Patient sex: M
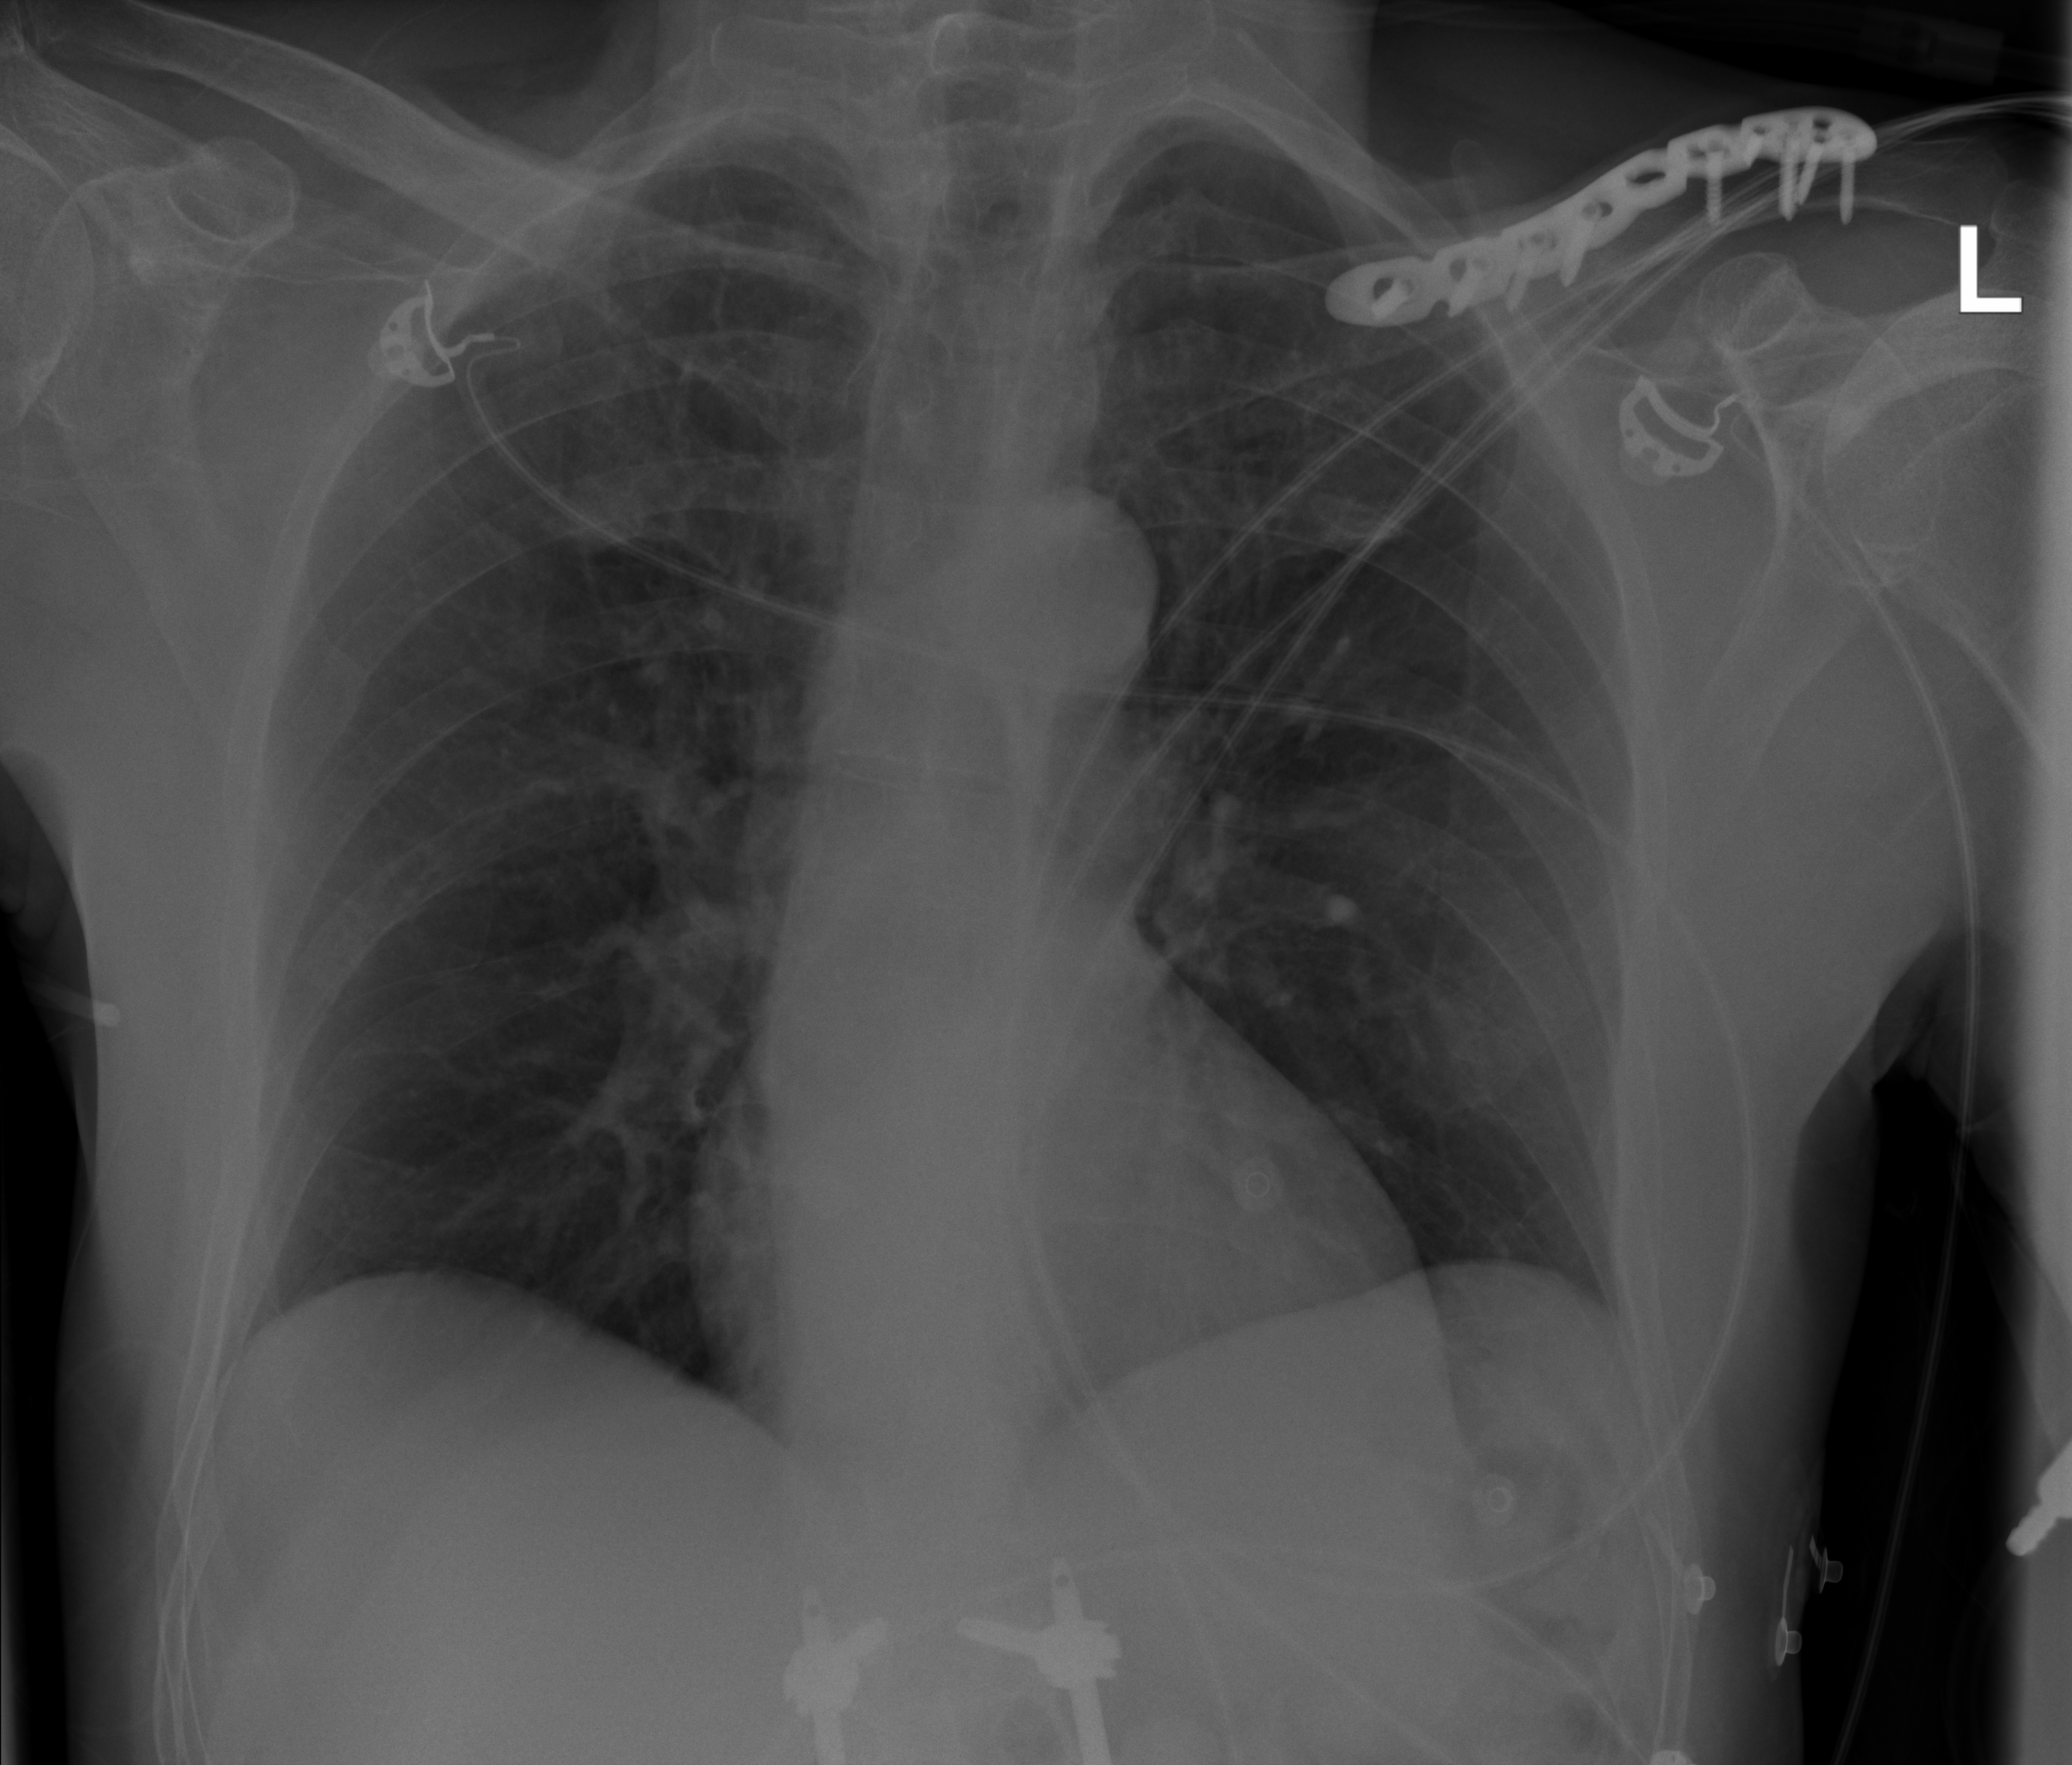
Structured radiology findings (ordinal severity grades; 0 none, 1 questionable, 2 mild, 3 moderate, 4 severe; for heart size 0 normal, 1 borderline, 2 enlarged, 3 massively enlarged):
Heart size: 0
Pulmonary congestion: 2
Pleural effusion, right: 0
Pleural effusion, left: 0
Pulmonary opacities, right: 0
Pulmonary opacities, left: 0
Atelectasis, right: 0
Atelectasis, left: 0